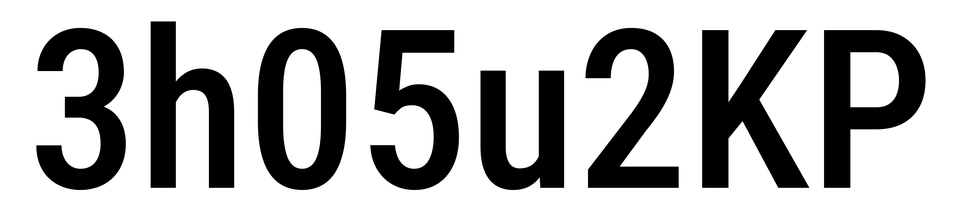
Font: Roboto_Condensed_Medium